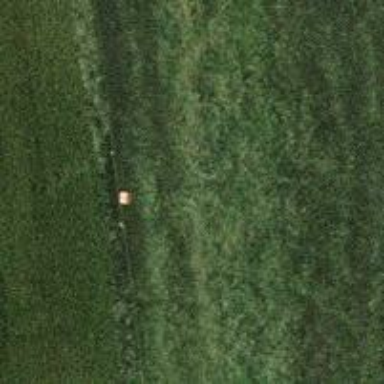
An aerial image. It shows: Pole with roofed pipeline marker.